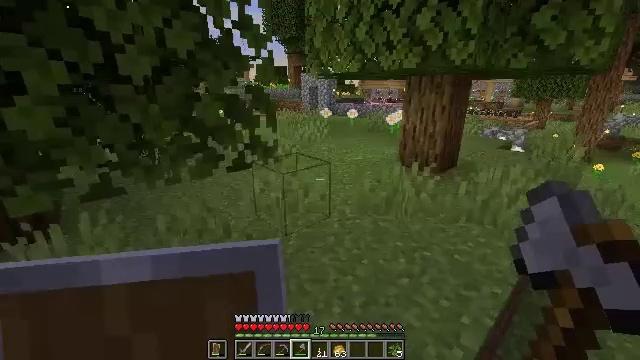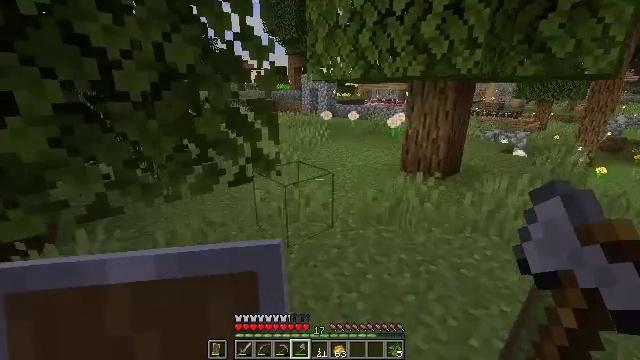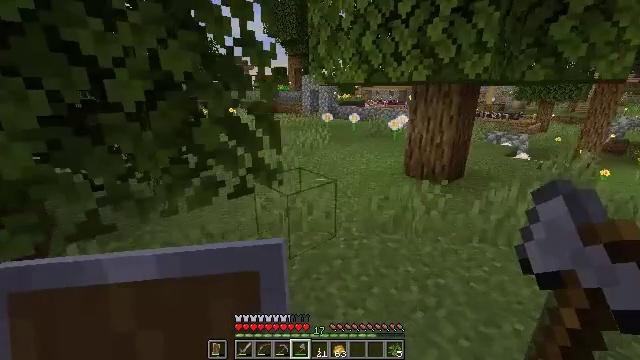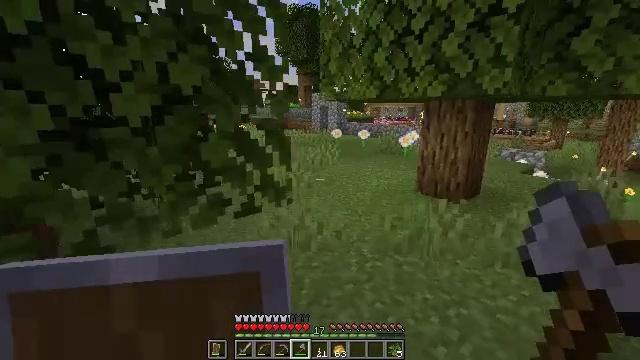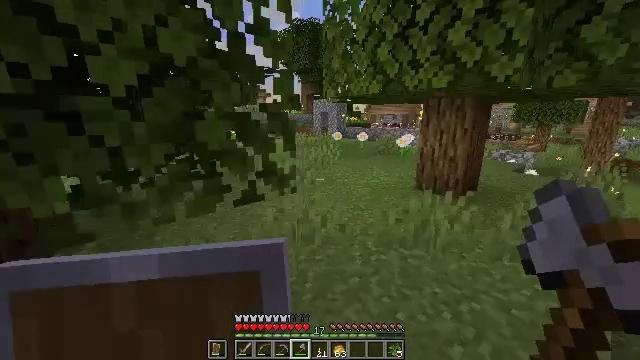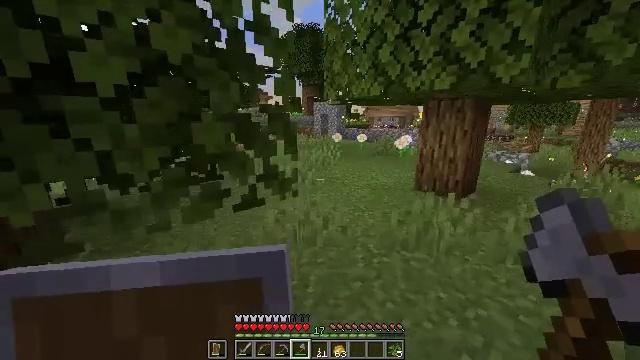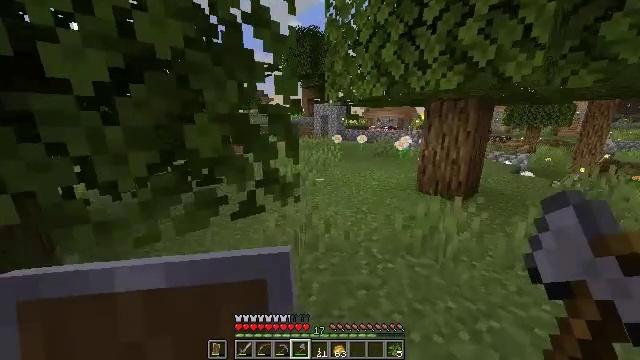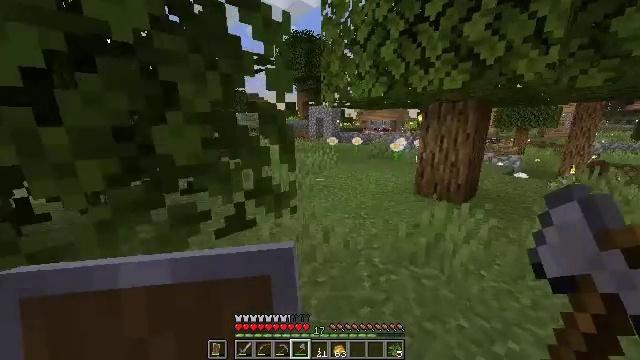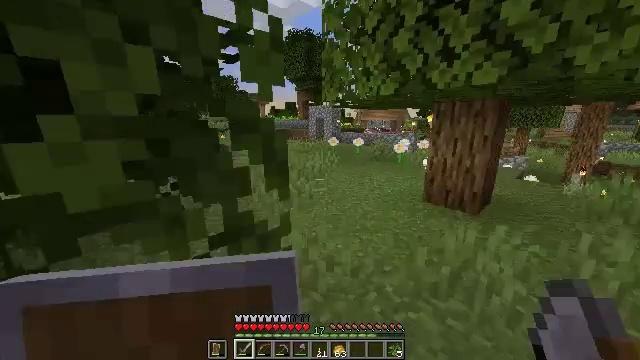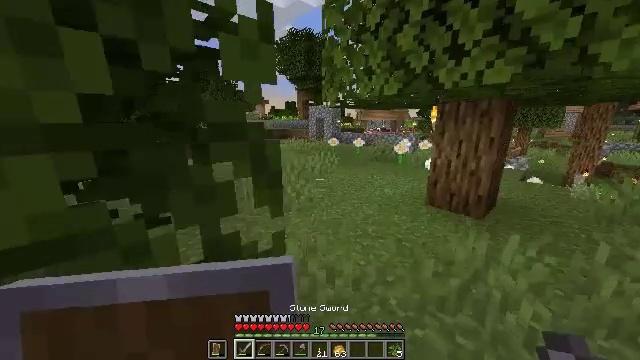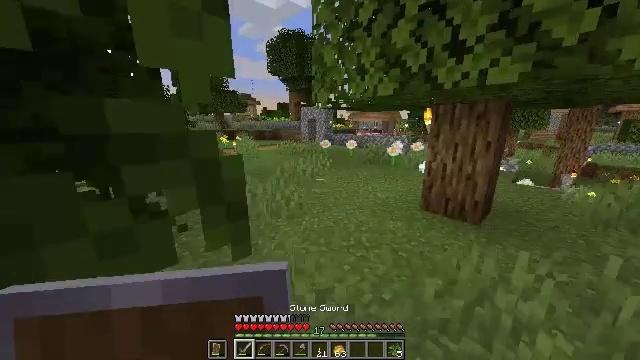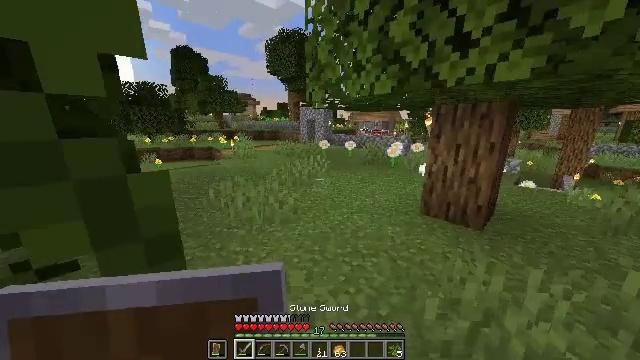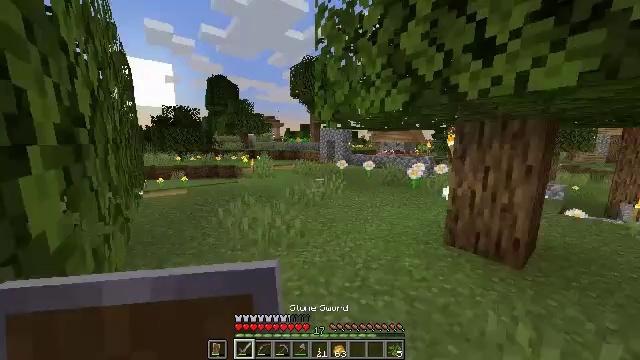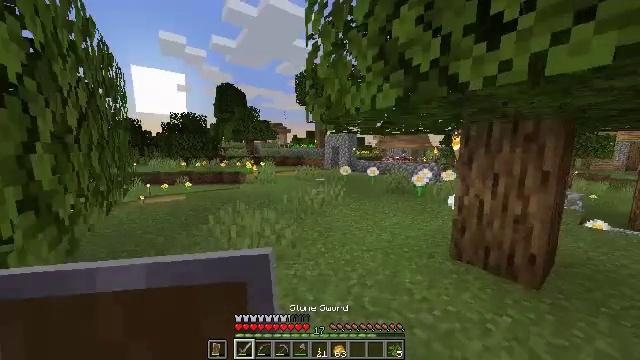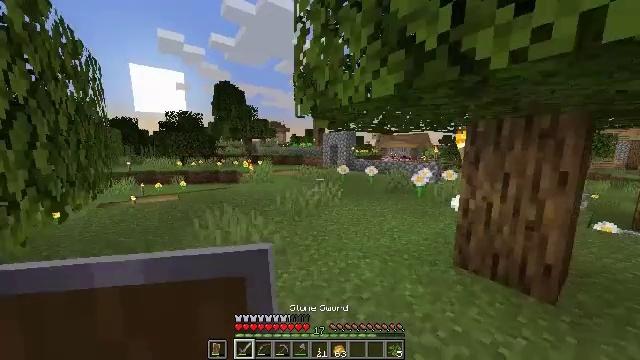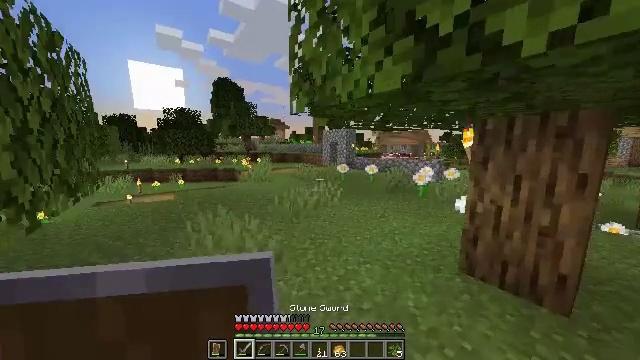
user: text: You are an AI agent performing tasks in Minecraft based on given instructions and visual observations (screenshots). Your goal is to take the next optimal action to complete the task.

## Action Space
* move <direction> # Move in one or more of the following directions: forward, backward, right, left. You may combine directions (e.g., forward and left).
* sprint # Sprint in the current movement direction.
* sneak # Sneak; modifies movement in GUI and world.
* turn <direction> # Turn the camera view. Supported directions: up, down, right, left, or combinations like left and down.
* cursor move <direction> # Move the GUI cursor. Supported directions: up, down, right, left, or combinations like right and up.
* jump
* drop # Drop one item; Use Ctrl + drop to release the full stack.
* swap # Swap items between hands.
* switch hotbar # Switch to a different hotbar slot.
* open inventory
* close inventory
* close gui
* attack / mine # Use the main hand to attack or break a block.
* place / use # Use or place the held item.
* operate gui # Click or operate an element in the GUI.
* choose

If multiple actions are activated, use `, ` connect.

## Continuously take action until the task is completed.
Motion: motion action
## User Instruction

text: Craft a glass bottle.
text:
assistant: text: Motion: move forward
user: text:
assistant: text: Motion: move forward
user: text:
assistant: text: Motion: move forward, sprint, turn left and up
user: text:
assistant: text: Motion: move forward, sprint
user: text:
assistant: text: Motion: move forward, sprint
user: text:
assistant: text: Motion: move forward, sprint
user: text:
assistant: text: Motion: move forward, sprint, turn right
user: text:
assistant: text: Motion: move forward, switch to hotbar 1
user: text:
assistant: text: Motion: move forward, switch to hotbar 1
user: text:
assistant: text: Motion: move forward and move right, turn right
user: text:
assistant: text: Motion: move forward and move right
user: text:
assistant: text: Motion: move forward and move right, turn left and up
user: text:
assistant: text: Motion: move forward, turn left and up
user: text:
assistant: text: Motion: move forward, sprint
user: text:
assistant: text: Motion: move forward, sprint
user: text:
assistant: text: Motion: move forward
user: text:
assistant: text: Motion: move forward, turn left and down
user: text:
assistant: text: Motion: move forward
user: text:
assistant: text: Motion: move forward
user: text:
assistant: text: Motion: move forward
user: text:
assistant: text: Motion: move forward
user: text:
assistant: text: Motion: move forward, turn up
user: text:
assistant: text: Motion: move forward, turn up
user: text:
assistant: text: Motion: move forward
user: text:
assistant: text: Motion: move forward
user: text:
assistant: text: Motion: move forward
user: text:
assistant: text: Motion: move forward
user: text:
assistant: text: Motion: move forward
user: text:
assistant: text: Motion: move forward
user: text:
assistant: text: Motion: move forward